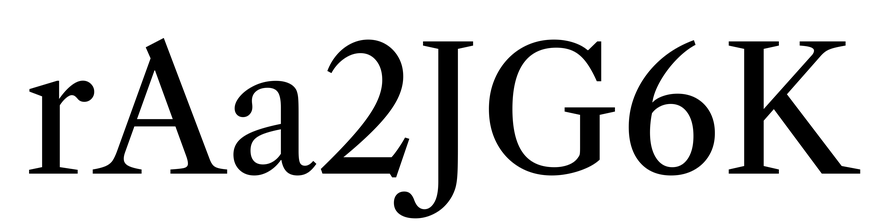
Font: LibreCaslonText_Regular